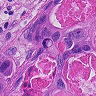
Metastatic tissue present: yes